Interaction volume radius: 5 \u00c5
Interaction volume height: 15 \u00c5
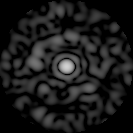
Disorder parameter: 0.7864